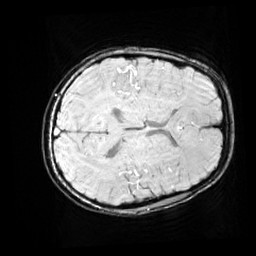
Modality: SWI
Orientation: axial
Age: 11
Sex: male
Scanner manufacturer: siemens
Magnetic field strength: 3 T
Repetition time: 0.027 s
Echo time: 0.02 s